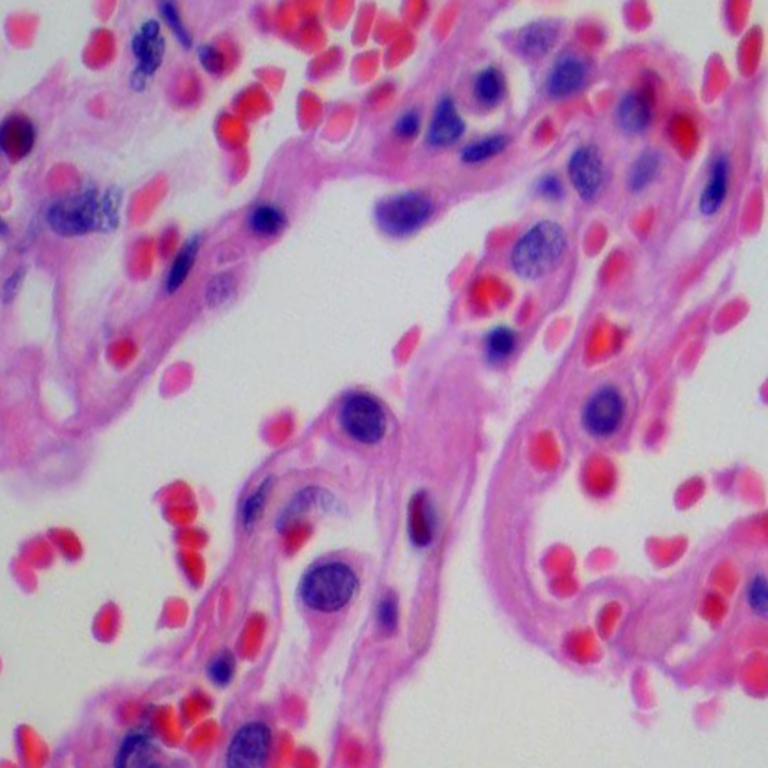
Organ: lung
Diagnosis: benign